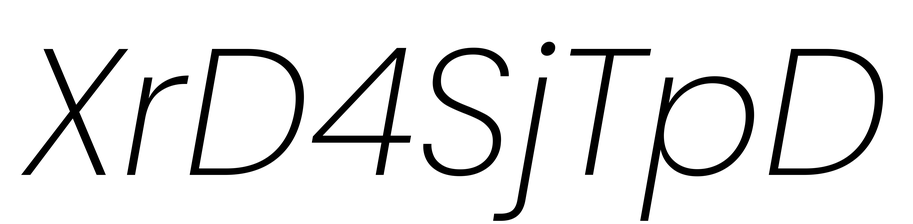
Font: Poppins-ExtraLightItalic